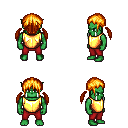
a pixel art fantasy rpg character, male body template, orc, green skin, gold chest armor, red pants, light blonde twin-tailed hairstyle, four views (front, back, left, right), 2x2 character sprite sheet, small pixel art, hard edges, no anti-aliasing